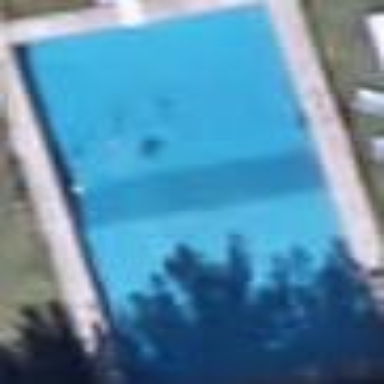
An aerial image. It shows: Swimming pool located in leisure land.